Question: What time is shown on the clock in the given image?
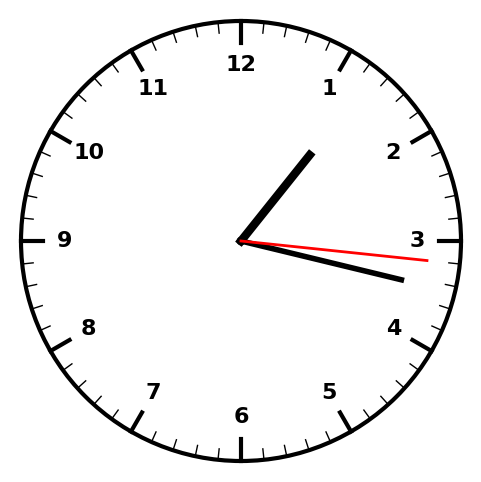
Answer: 01:17:16